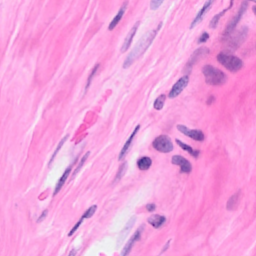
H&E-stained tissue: Breast